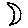
Label: moon